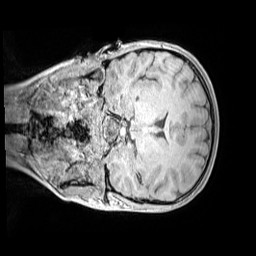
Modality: MP2RAGE
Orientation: coronal
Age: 10
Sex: female
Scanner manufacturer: siemens
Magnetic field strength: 3 T
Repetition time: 4 s
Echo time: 0.00299 s